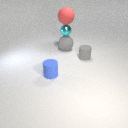
small cyan metal sphere above large gray rubber sphere